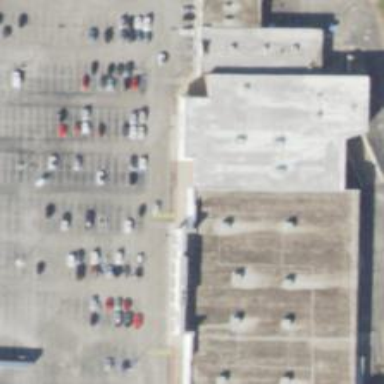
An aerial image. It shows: Parking space is available.